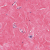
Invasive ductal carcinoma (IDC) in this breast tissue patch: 0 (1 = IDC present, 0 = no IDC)